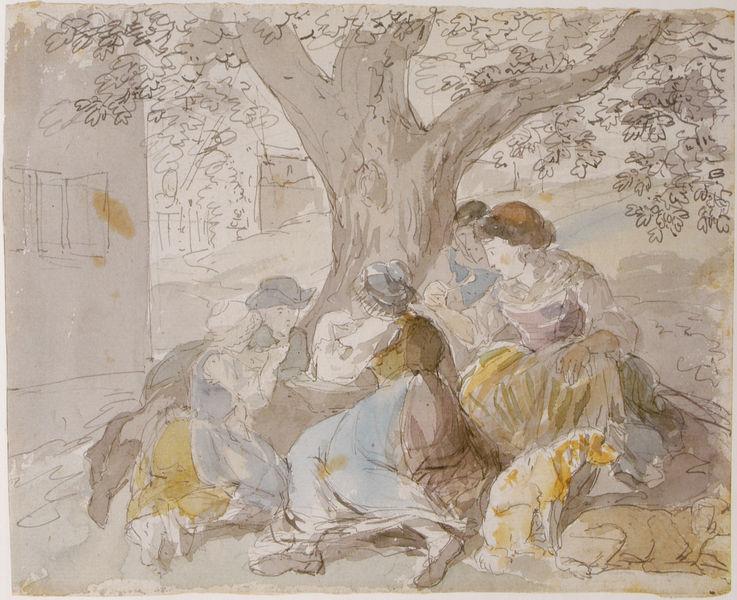
Titel: Mittagessen unter dem Apfelbaum in Grüngiebing
Künstler: Johann Georg von Dillis
Institution: (Privatbesitz)
Schlagwörter: baum, berg, blau, blätter, feder, gruppe, kopf, laub, mann, schatten, wasser, aquarell, frauen, gelb, grob, menschen, mädchen, ocker, sitzen, stadt, äste, braun, bunt, damen, fenster, frau, grau, haar, hell, hintergrund, hut, kleid, kleider, kopfbedeckungen, mund, männer, nase, pastell, skizze, vordergrund, zeichnung, gebäude, gras, haus, hund, hunde, rot, tier, tiere, weg, wiese, beige, fest, gesellschaft, haube, leute, malerei, rock, versammlung, gesichter, mütze, wand, blass, schüssel, gruppenportrait, ast, häuser, hügel, natur, stamm, weide, haare, sitzend, familie, kind, mutter, blatt, ohren, rosa, zart, bauern, kinder, garten, hellblau, schürze, topf, füße, sommer, papier, ruhe, ecke, fassade, röcke, schuhe, studie, abhang, ernte, mittag, farben, hang, hellbraun, wasserfarbe, hof, türe, pause, picknick, rast, platz, sepia, auquarell, blue, crowd, folds, gathering, hat, men, people, red, white, window, women, essen, löffel, afternoon, dress, dresses, figures, friends, girls, gold, gossip, gray, grey, group, hair, meeting, modern, painting, sit, sitting, skirt, sprechen, tea, woman, yellow, picture, pink, brown, striche, spiel, laviert, tusche, wasserfarben, außen, fensterladen, kohle, idyllisch, draußen, soldat, koloriert, bleistift, laubbaum, speisen, genreszene, mahl, verschwommen, nähe, food, klassizismus, man, tree, building, girl, hills, house, orange, water, street, trees, historismus, harmonisch, boy, child, feet, freilichtmalerei, grass, exterior, garden, road, drawing, freundschaft, reisende, gemeinsam, color, purple, shadow, cap, fabric, mother, animals, dog, dogs, hats, line, sketch, french, bau, writing, children, door, abstract, town, bund, happy, still life, liebevoll, city, leaves, pastoral, trunk, hnd, family, gouache, schnürung, zentriert, courtyard, ink, watercolor, watercolour, aquarellfarbe, colorful, colors, ground, back, pastel, shoes, pencil, linde, home, ble, branches, gartenfest, pale, intim, play, rough, wash, lying, shade, sleep, watercolors, simple, kinde, eat, eating, erzählen, andeutung, outdoor, tan, lay, lie, rest, boys, faded, picnic, moderne, pin, class, conversation, foliage, relaxation, oak, game, shutter, colonial, baum frau, hüte, gather, gewand, radierung, yard, bark, lunch, feed, curious, kaffee, wirting, silbrstift, orgy, tain, talking, spoon, coarse, zerstreuung, gossips, siesta, friendship